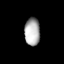
Tissue: lung
Cell type: Fibroblasts
Senescence score: 0.5754
Nuclear area (px): 415
Mean DAPI intensity: 174.451